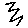
Label: zigzag